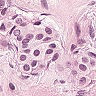
Metastatic tissue present: yes